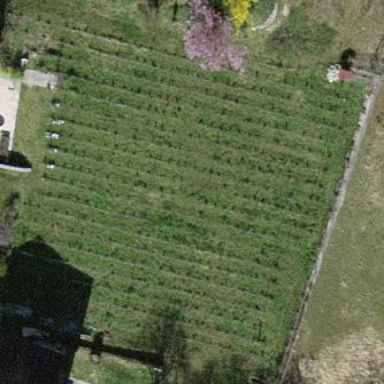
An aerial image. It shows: Beautiful vineyard in the countryside.